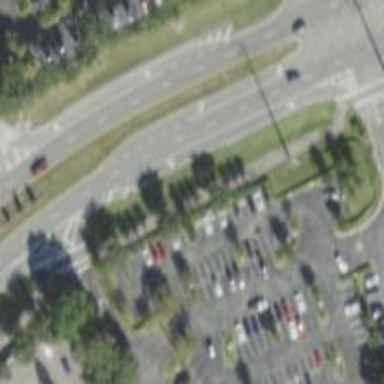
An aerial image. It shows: Asphalt cycleway.